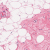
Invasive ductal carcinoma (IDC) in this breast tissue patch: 0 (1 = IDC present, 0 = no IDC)